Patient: sex M, age 57
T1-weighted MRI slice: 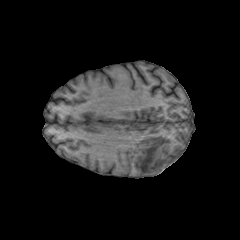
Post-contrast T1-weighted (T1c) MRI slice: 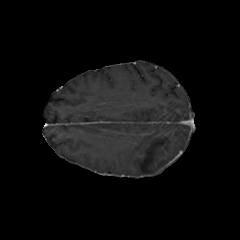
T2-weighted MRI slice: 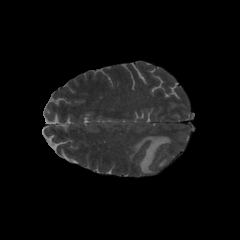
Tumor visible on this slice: yes
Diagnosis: Glioblastoma, IDH-wildtype
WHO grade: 4